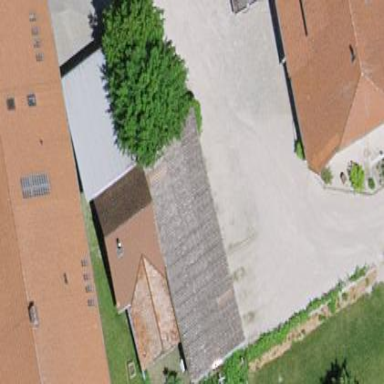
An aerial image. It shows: Garage.